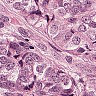
Metastatic tissue present: yes